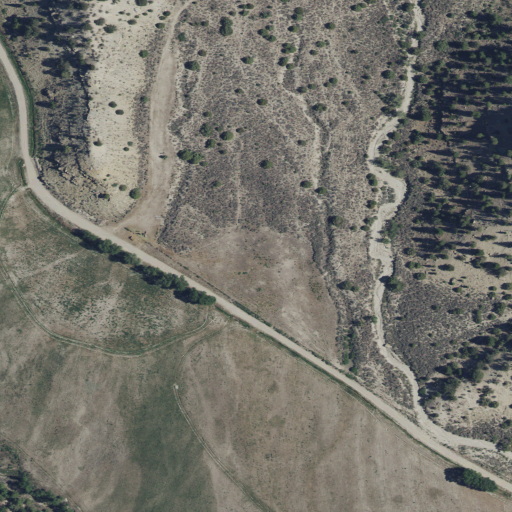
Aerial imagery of valley in Utah named Dry Canyon containing shrub, open development, evergreen forest, pasture, low intensity development, and medium intensity development